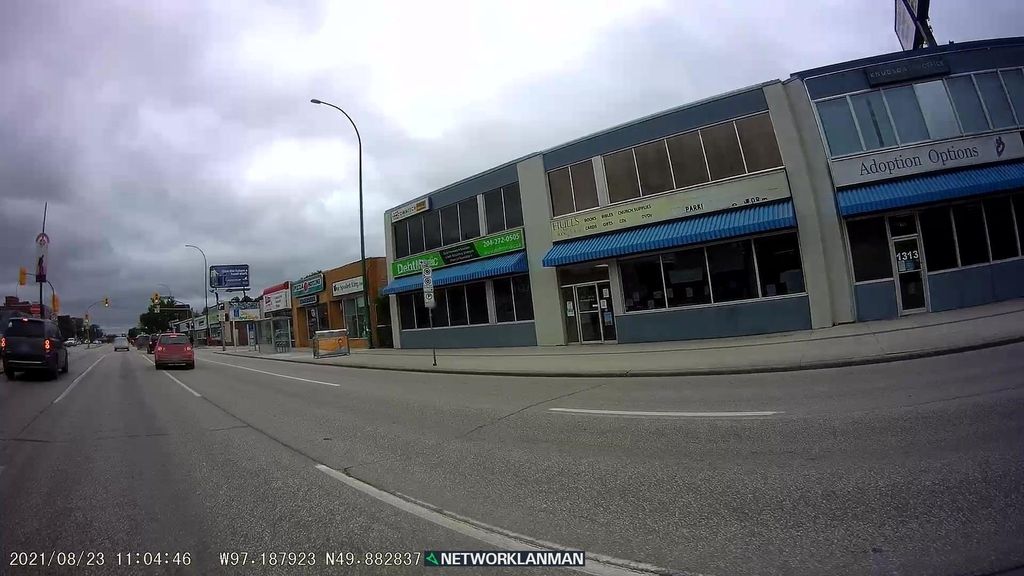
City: winnipeg